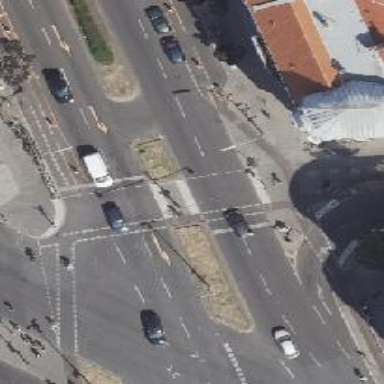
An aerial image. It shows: Crossing with traffic signals.